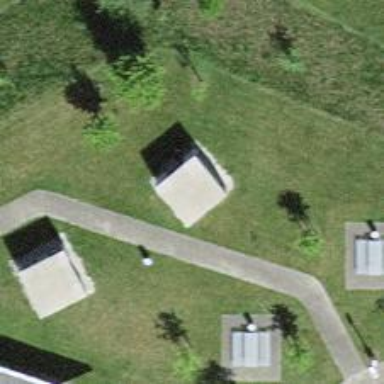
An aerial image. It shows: Picnic table located in leisure land area.